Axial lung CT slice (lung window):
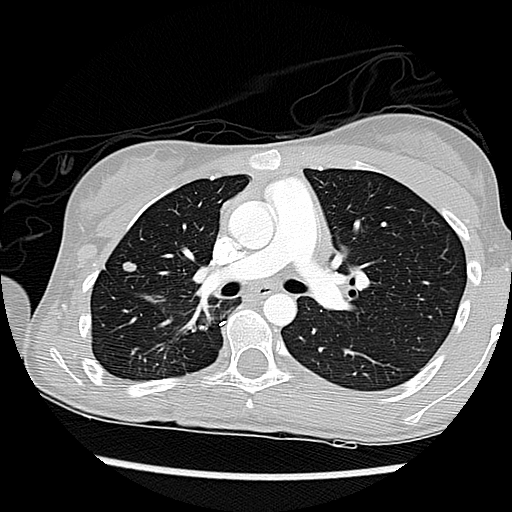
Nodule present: yes
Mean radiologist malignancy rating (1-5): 2.25